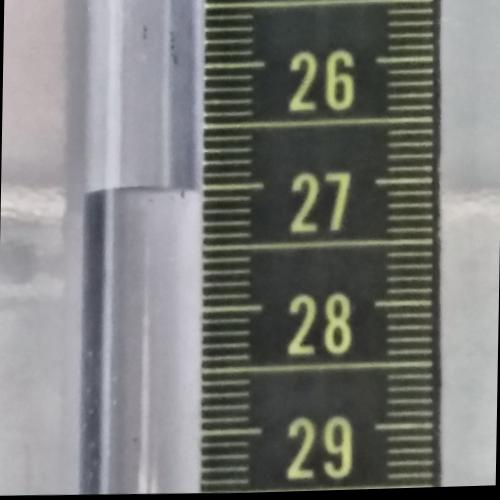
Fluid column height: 27.0 cm